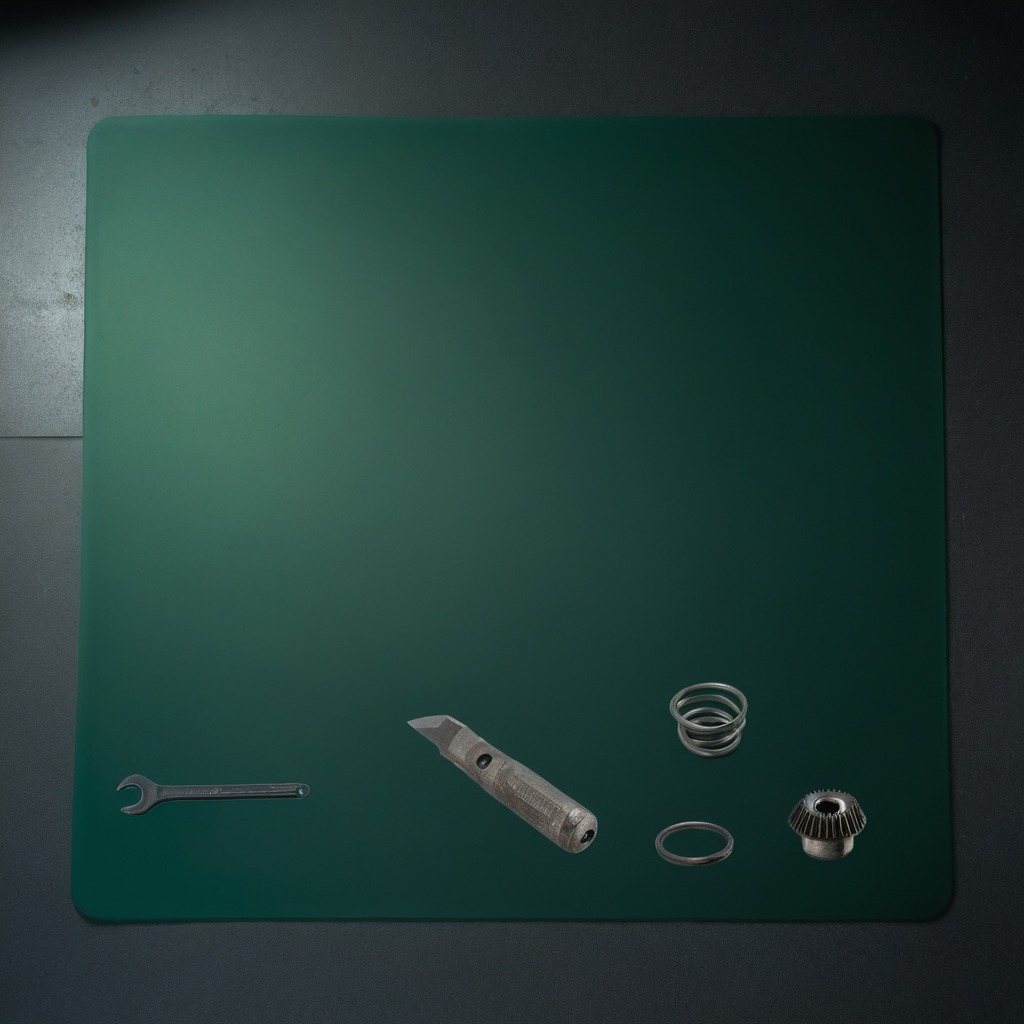
A rubber Oring, a steel gear with teeth, a utility knife, a coiled metal spring, and a wrench are lying on the clean granite tabletop.